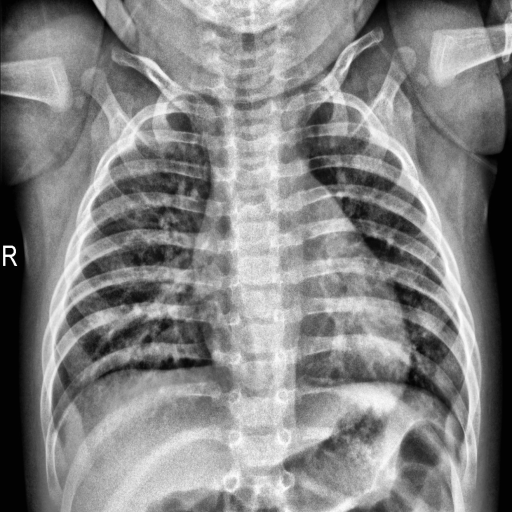
Finding: NORMAL